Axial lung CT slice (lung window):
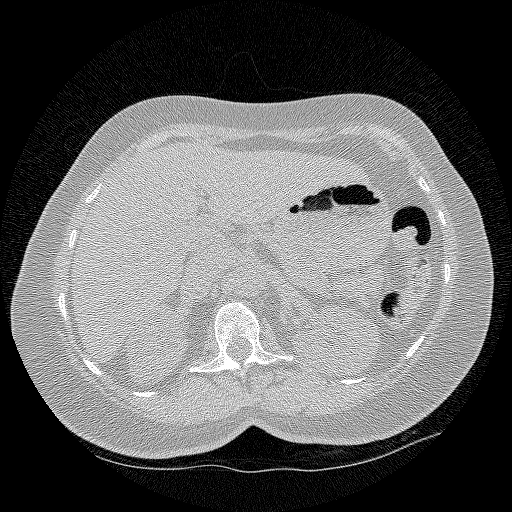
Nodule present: no